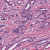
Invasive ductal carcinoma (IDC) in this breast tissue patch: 1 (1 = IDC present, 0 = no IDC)